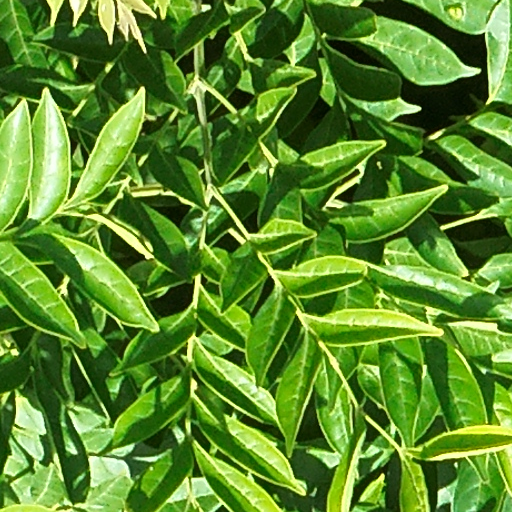
Species: Jacaranda copaia
GBIF accepted scientific name: Jacaranda copaia
Crown area (m\u00b2): 138.737